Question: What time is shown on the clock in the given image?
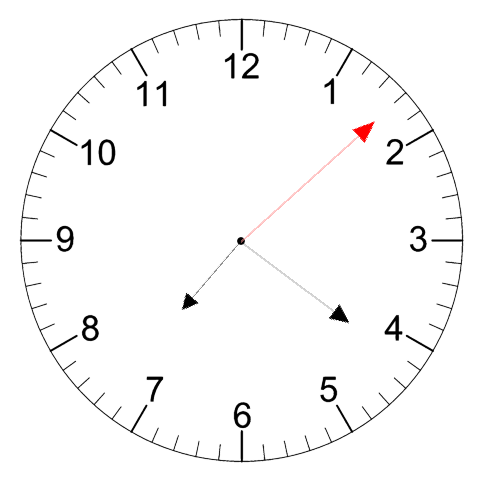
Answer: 07:21:08